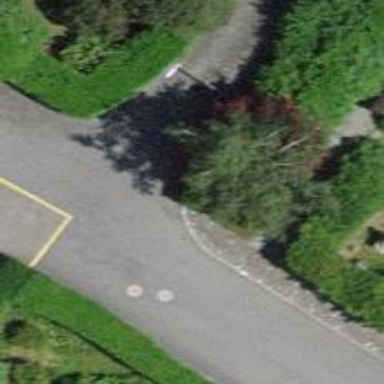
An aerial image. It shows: Kerb barrier.